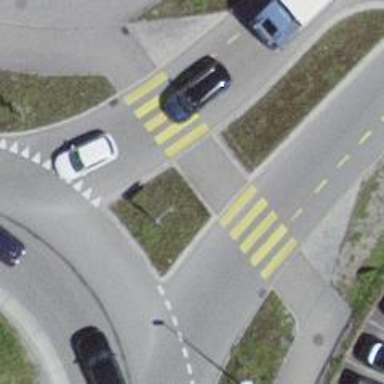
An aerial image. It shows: Marked zebra crossing with island. The crossing is uncontrolled.